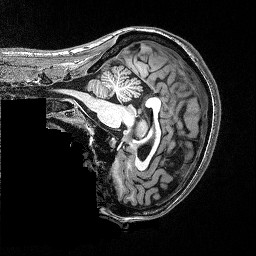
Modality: T1w
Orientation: sagittal
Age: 42
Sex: female
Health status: ill
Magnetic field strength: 3 T
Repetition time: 2.53 s
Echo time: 0.00331 s